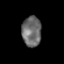
Tissue: prostate
Cell type: T cells
Senescence score: 0.2907
Nuclear area (px): 567
Mean DAPI intensity: 108.534